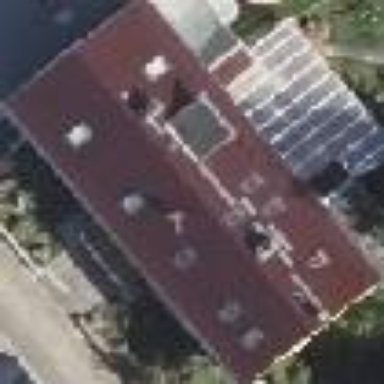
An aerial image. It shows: Terrace building.